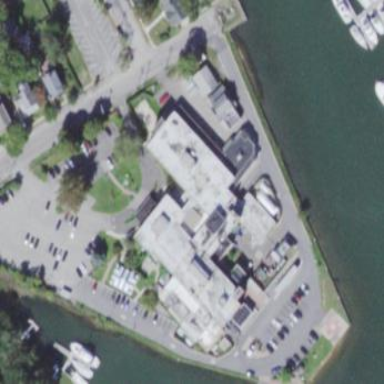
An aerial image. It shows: Hospital building.